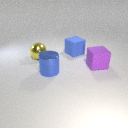
large purple rubber cube to the right of large blue metal cylinder